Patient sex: M
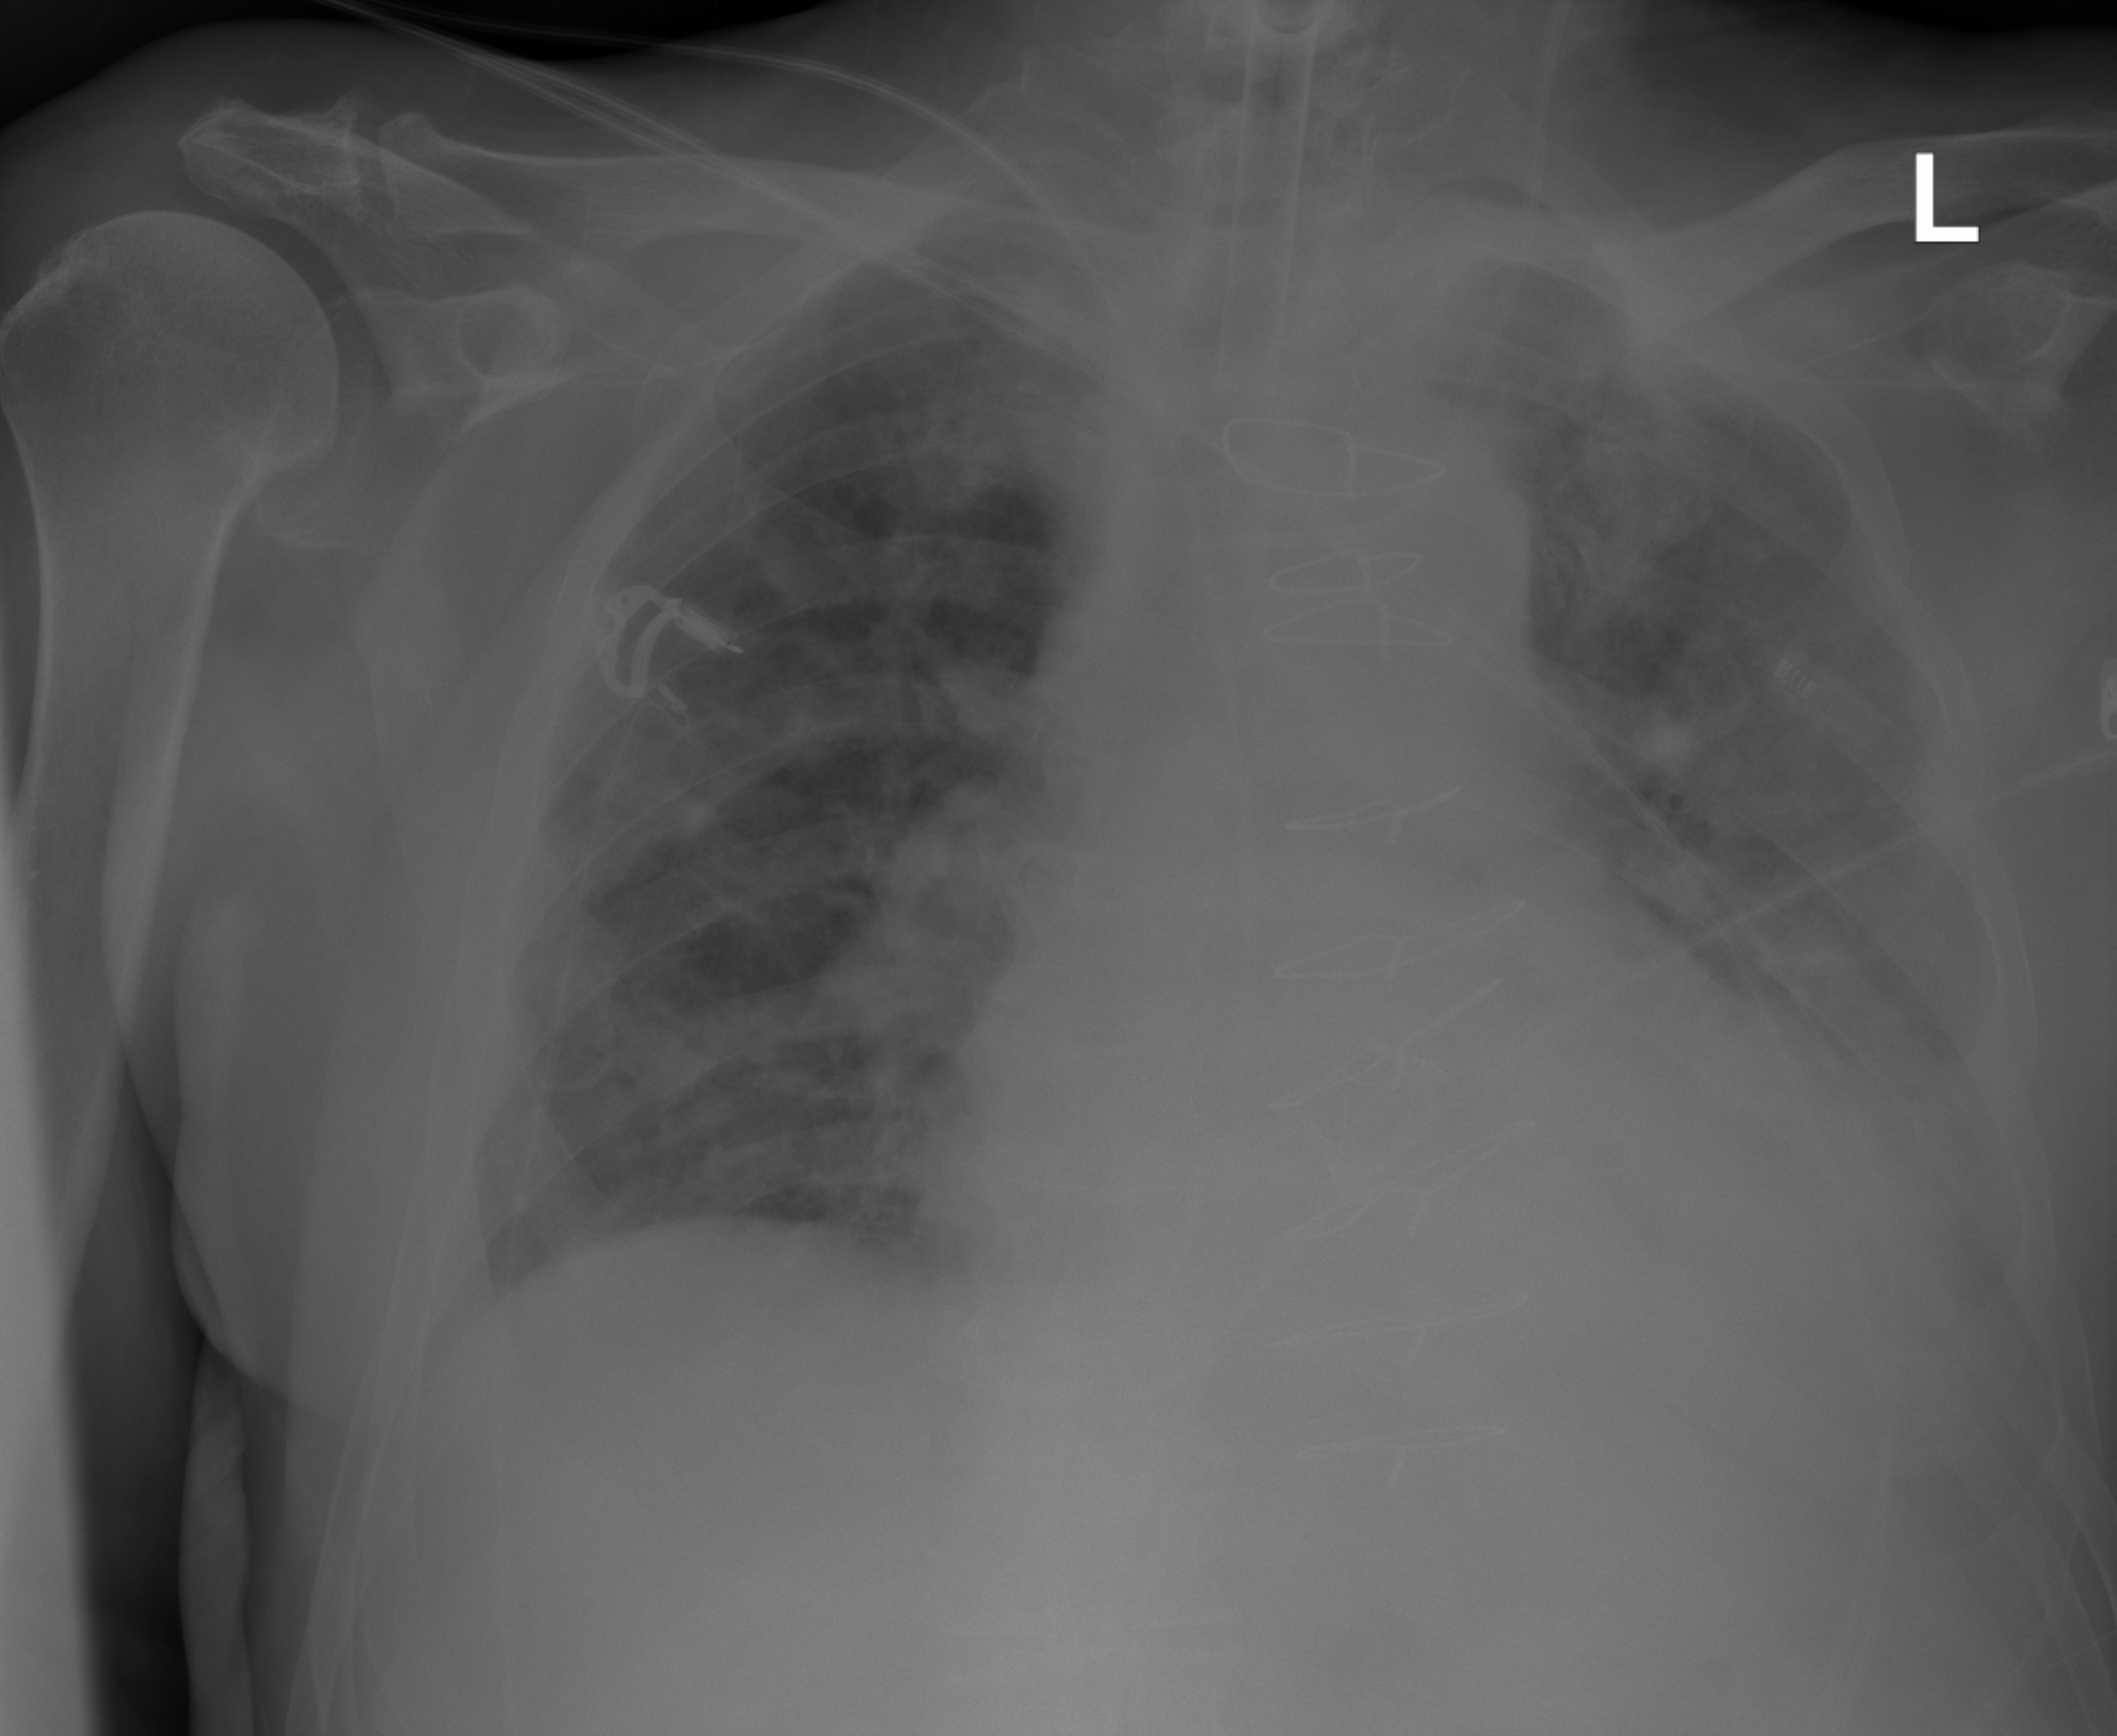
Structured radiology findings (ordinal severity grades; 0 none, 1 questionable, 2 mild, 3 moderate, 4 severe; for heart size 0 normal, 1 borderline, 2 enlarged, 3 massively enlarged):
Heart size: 2
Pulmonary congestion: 3
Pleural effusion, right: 0
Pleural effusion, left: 3
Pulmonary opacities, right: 2
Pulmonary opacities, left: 2
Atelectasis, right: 0
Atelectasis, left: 2